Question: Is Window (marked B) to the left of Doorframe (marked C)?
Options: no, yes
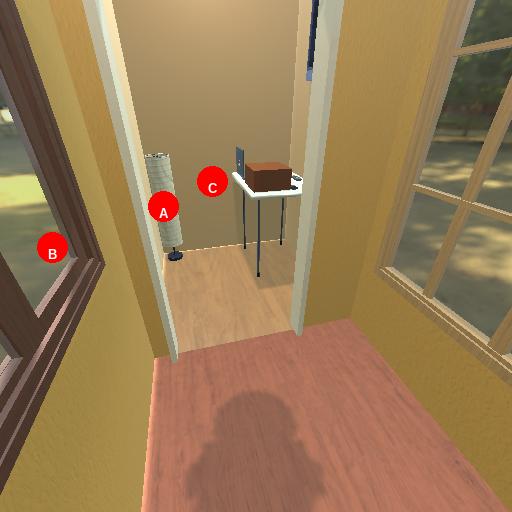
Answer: no